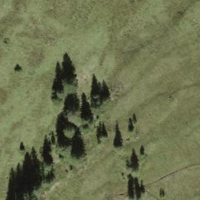
EUNIS habitat code: 25
Species observed at this site:
Grus grus